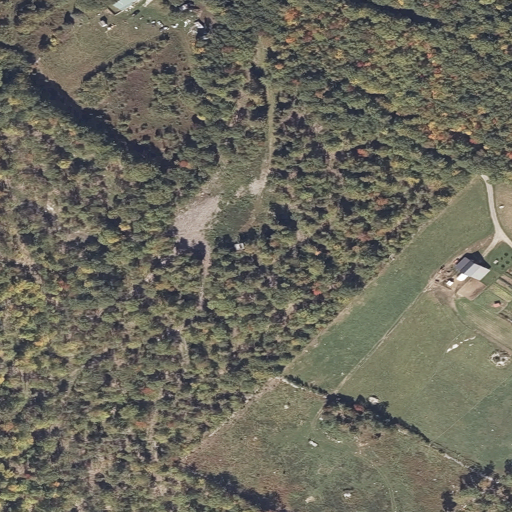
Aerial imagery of mountain in Maine named Johnson Hill containing mixed forest, shrub, deciduous forest, evergreen forest, pasture, low intensity development, and open development